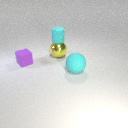
small purple rubber cube to the left of large yellow metal sphere